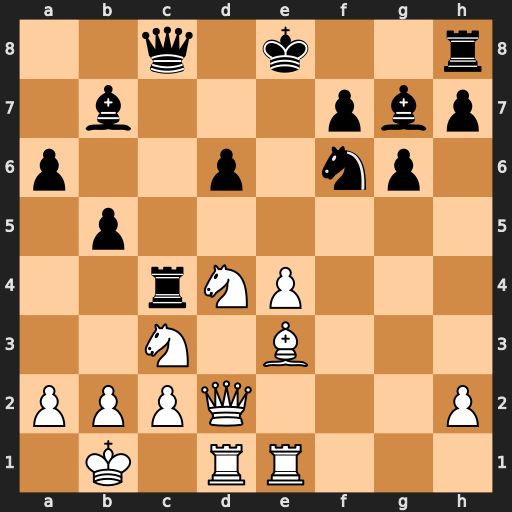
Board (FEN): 2q1k2r/1b3pbp/p2p1np1/1p6/2rNP3/2N1B3/PPPQ3P/1K1RR3
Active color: w
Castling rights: k
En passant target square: -
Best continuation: Bh6 Rxd4 Qxd4